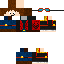
A male human skin with medium skin, wearing brown long hair dressed in a red hoodie and red pants, featuring a closed mouth.